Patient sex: M
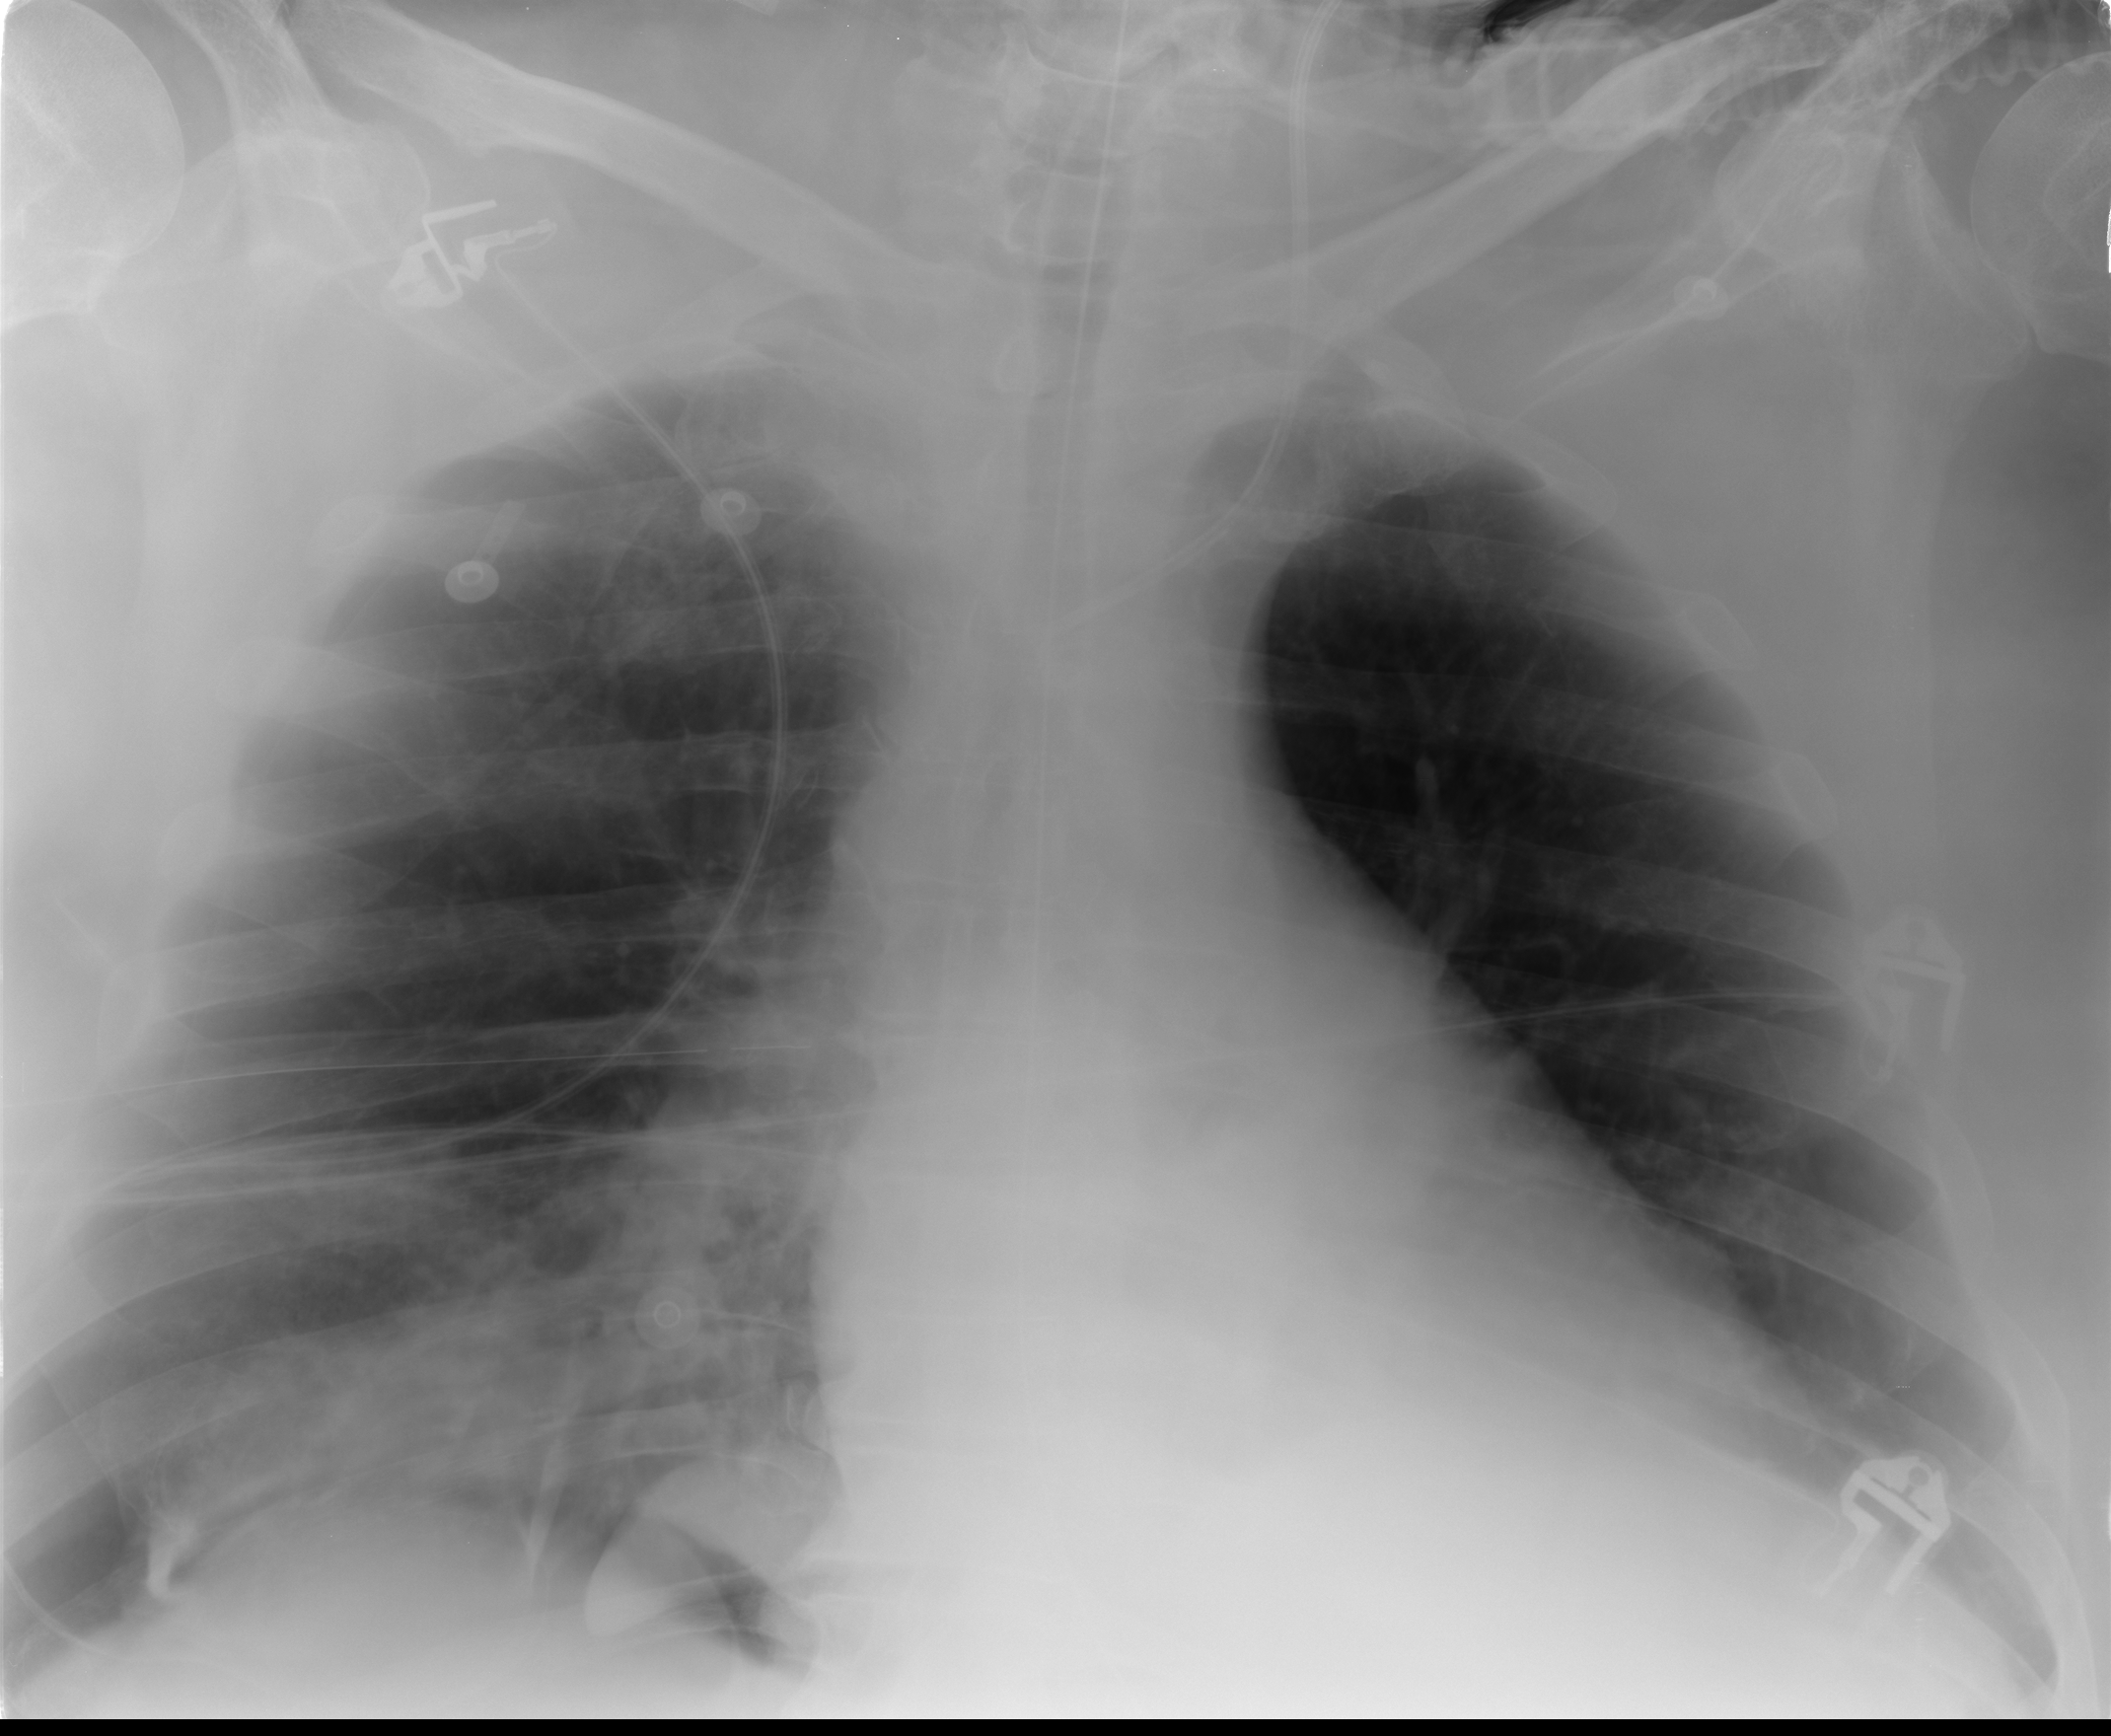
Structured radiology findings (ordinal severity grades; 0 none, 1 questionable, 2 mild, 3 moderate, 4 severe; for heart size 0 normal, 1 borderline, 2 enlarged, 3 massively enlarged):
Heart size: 2
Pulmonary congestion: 1
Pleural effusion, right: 0
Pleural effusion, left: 1
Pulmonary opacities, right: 2
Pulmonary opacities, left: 0
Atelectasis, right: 3
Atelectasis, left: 2